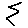
Label: zigzag